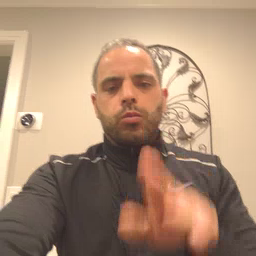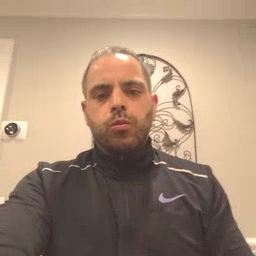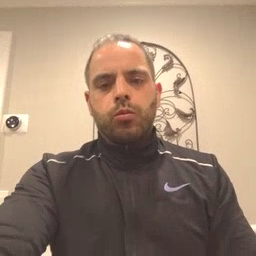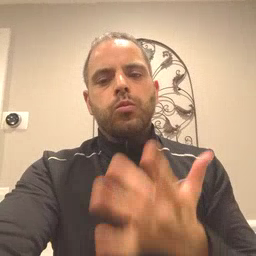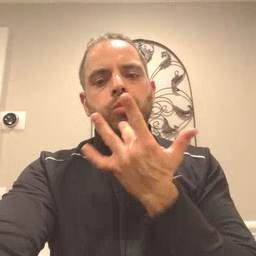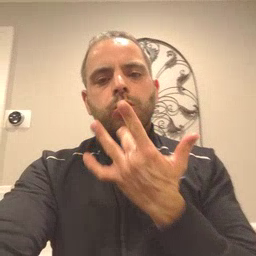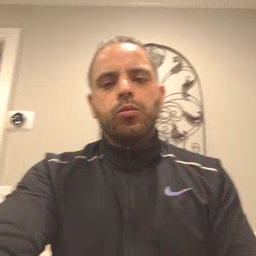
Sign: taste